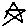
Label: star